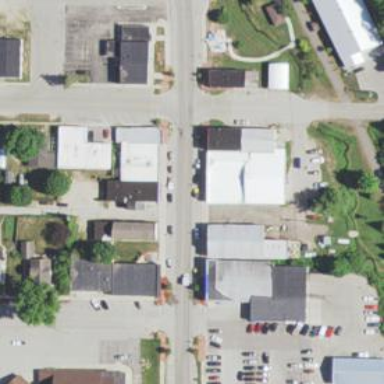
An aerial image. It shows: Alleyway designated as service road.